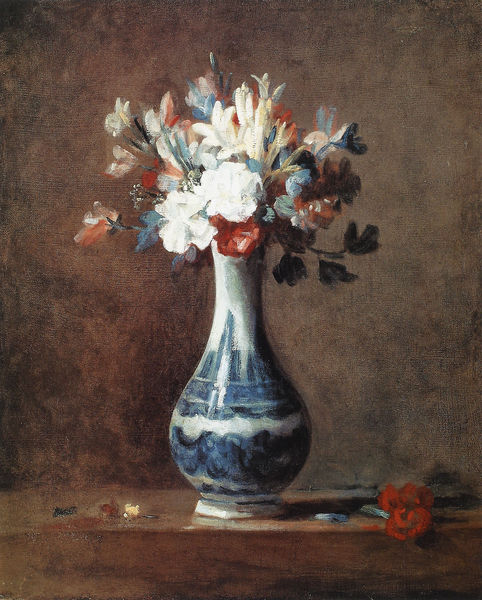
Titel: Vase mit Blumen
Künstler: Jean-Baptiste Siméon Chardin
Institution: Edinburgh, National Gallery of Scotland
Schlagwörter: blau, blätter, gemälde, schatten, weiß, blumen, braun, hell, licht, zeichnung, blüten, rose, rot, muster, öl, keramik, stilleben, stillleben, vase, hellblau, blumenvase, tulpen, blumenstrauss, strauß, porzellan, verwelken, fresien, delft, brauner hintergrund, bütenblätter, roße